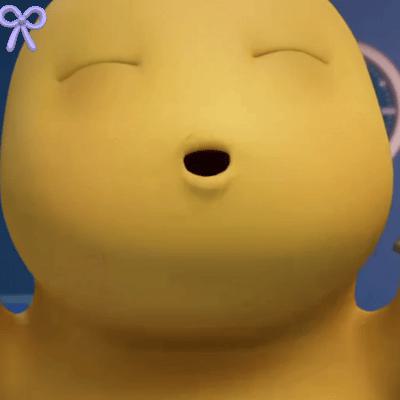
Label: nailong